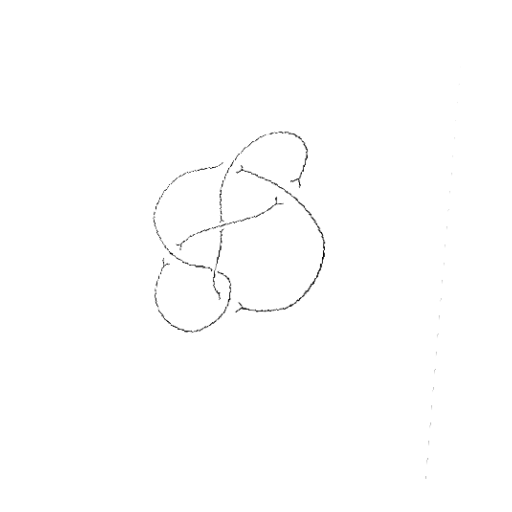
Crossing number: 6